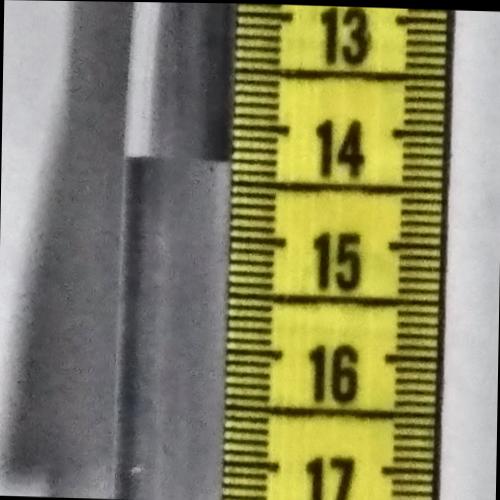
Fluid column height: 14.3 cm